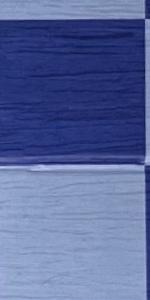
Label: Empty